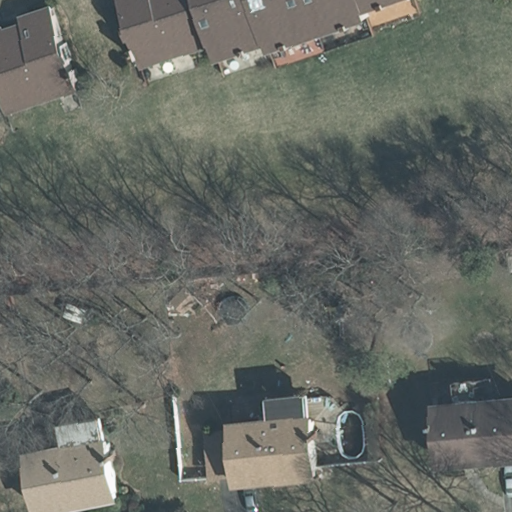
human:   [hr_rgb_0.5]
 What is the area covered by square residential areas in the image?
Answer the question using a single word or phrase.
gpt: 0m2

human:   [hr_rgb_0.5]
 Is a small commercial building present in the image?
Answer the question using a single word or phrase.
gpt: no

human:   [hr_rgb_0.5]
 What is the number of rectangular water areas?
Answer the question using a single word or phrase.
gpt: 0

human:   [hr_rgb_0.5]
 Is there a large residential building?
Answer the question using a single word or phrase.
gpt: yes

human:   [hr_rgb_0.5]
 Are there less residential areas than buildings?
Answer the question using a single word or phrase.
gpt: yes

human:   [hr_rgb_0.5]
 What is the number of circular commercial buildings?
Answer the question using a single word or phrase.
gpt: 0

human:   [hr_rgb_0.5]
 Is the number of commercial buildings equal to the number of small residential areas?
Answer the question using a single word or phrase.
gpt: yes

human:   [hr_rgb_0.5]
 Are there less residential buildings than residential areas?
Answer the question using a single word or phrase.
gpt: no

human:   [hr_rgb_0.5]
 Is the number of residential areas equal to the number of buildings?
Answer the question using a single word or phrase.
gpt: no

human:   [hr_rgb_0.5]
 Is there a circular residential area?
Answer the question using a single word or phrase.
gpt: no

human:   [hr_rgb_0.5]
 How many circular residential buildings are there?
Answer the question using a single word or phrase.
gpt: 0

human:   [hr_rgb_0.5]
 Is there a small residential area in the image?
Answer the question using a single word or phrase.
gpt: no

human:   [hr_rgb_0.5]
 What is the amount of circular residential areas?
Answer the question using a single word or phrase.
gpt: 0

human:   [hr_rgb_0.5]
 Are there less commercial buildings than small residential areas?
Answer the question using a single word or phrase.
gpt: no

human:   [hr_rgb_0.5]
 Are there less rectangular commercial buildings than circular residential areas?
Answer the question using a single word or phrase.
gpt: no

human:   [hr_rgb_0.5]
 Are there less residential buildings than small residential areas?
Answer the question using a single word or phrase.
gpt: no

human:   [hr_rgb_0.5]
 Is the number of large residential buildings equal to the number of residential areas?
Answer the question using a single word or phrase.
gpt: yes

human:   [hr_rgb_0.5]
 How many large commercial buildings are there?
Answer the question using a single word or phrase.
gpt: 0

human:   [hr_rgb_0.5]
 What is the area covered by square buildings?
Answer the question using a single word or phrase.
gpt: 0m2

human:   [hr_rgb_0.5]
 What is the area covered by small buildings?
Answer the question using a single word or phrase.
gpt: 0m2

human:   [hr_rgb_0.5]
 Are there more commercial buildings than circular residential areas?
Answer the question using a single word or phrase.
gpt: no

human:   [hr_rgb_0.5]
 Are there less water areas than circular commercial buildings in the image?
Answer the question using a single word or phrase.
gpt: no

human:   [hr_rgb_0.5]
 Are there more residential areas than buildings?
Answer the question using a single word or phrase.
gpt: no

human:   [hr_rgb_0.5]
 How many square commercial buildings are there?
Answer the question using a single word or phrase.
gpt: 0

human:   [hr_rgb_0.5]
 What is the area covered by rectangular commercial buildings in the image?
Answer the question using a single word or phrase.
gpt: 0m2

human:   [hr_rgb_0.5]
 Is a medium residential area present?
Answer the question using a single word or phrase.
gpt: no

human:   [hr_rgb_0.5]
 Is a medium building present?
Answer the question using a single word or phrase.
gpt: yes

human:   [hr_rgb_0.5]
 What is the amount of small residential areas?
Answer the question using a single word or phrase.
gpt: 0

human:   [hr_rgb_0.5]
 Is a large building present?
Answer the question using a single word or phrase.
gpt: yes

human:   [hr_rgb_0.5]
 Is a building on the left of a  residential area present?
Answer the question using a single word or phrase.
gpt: yes

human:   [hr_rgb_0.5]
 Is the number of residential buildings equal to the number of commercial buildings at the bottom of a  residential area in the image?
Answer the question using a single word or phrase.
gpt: no

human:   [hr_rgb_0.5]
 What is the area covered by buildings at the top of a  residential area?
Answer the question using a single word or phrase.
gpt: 2063m2

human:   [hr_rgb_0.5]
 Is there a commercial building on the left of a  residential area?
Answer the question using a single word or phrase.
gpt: no

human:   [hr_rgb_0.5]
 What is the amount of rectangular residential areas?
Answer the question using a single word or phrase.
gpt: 2

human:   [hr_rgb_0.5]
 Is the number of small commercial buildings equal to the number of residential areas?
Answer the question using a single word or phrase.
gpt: no

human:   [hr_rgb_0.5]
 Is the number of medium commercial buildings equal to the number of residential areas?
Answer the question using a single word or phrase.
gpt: no